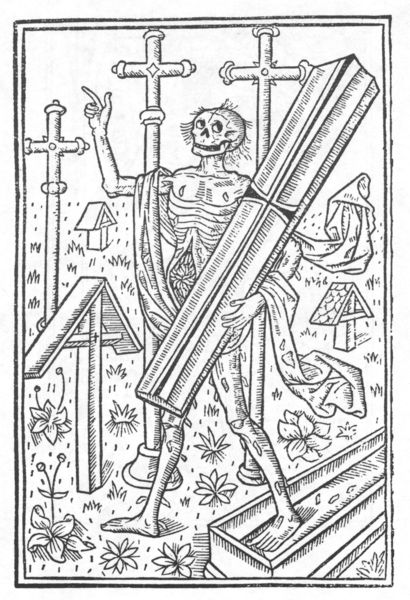
Titel: Kalendrier et compost des bergiers
Schlagwörter: hand, blumen, schal, schädel, tod, gewand, stoff, zeigefinger, knochen, kreuz, druck, nonne, friedhof, beten, skelett, totenkopf, kreuze, sarg, grab, teufel, totentanz, pest, gedärm